Field crop: tomato
Growth stage: 1
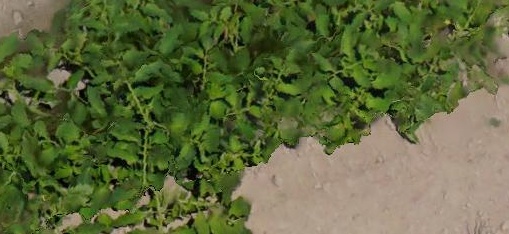
Species: tomato